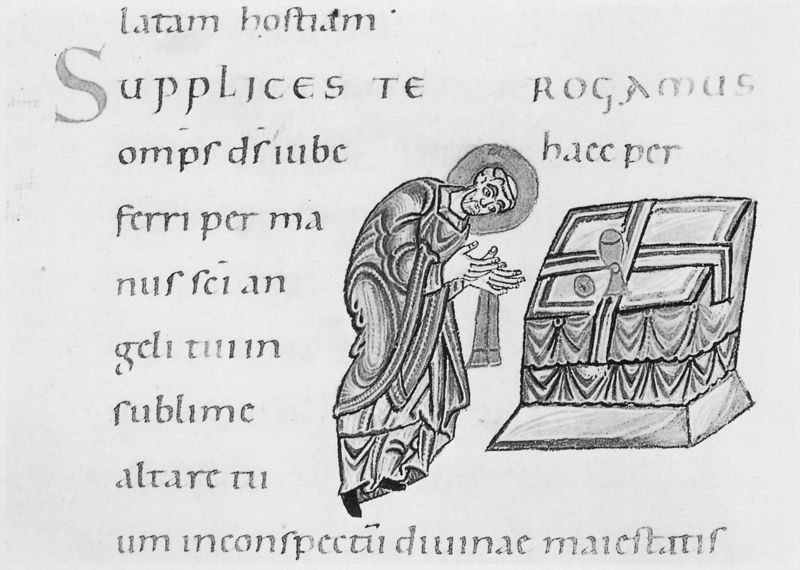
Titel: Sakramentar, Reichenau
Institution: St. Paul im Lavanttal, Stiftsbibliothek
Schlagwörter: umhang, geste, schwarz, tisch, zeichnung, malerei, bart, falten, hände, gewand, kelch, schrift, inschrift, truhe, druck, seite, text, beten, altar, gestus, heiligenschein, nimbus, hostie, heiliger, anbetung, handschrift, gral, latein, buchmalerei, perikopen, codex, wandlung, manuskirpt, buchmalereischrift, rogamus, supplices, hostiam